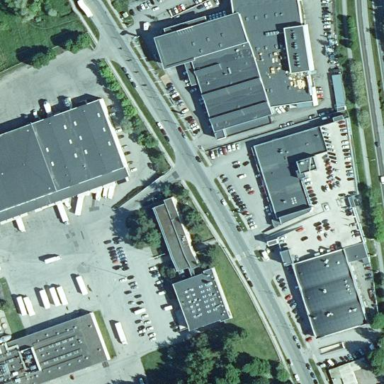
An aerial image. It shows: Commercial area.